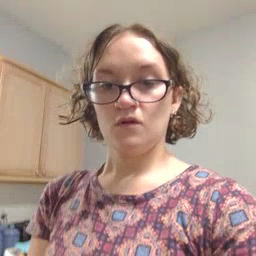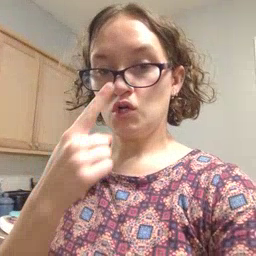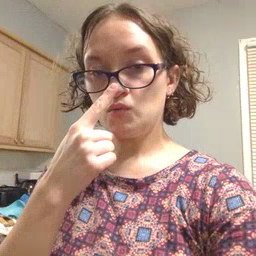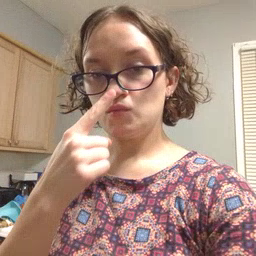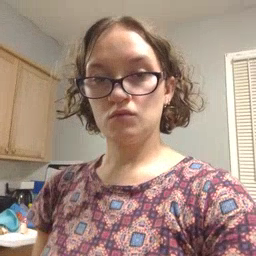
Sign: nose